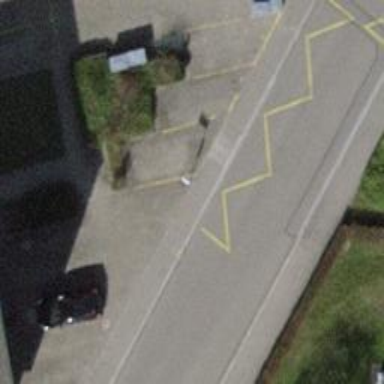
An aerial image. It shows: Bus stop with platform for public transport.